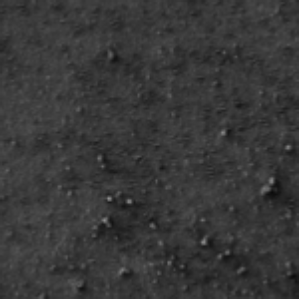
Label: frost